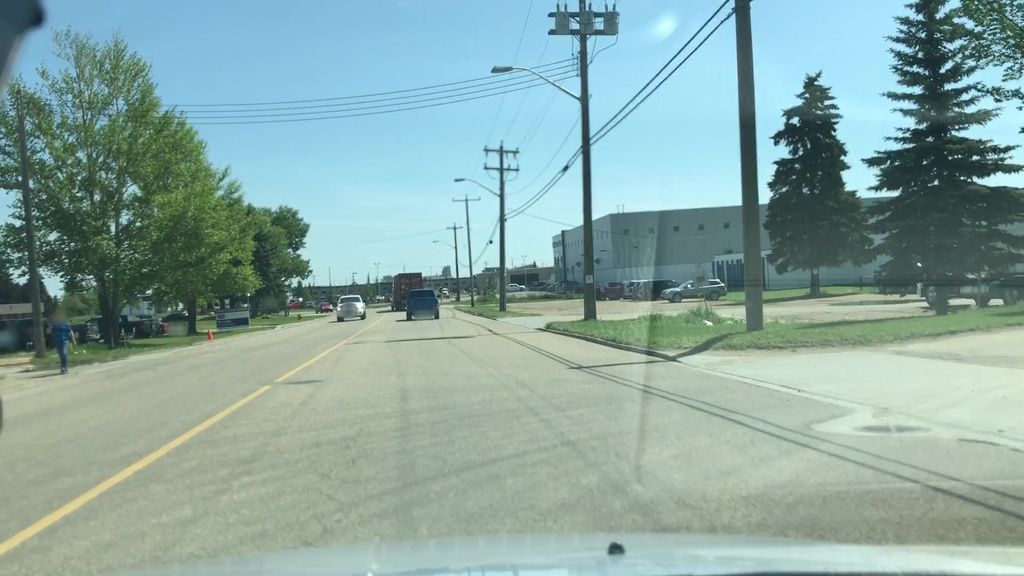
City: edmonton